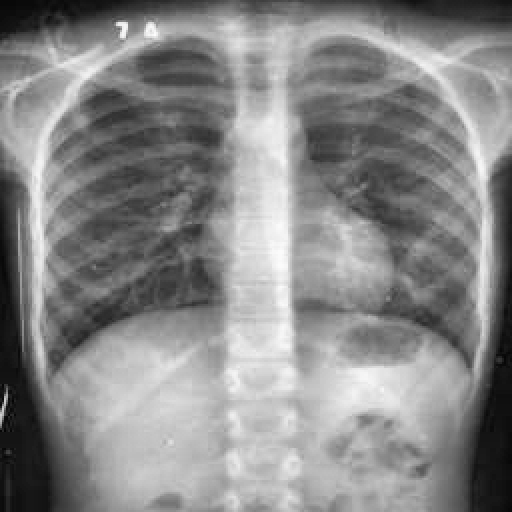
Finding: TUBERCULOSIS